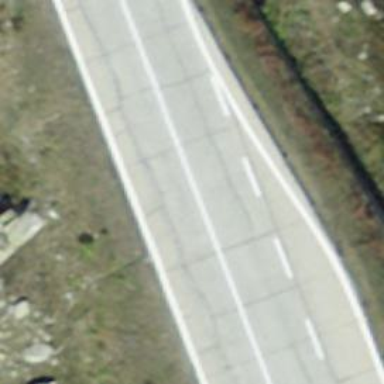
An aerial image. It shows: Concrete primary highway.